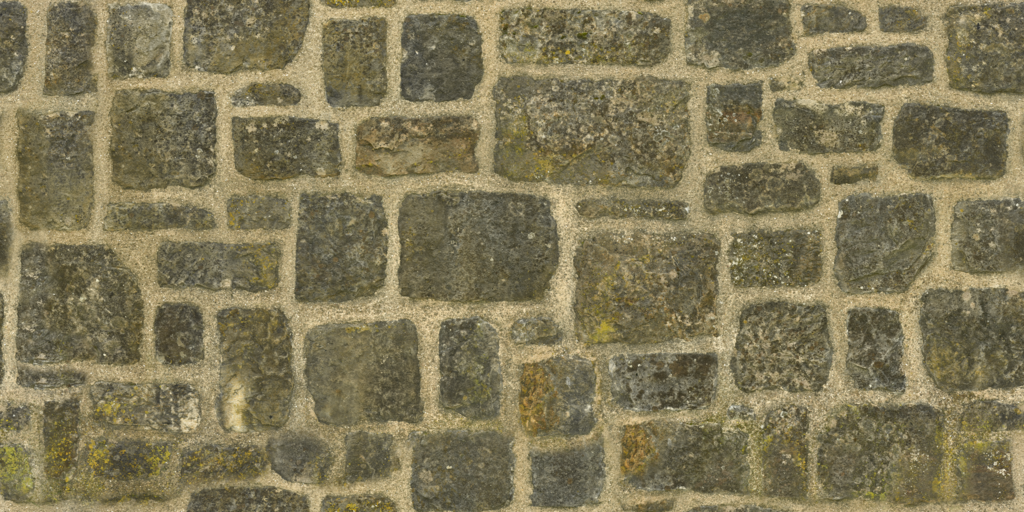
Texture map type: Color